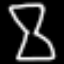
Label: hourglass